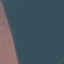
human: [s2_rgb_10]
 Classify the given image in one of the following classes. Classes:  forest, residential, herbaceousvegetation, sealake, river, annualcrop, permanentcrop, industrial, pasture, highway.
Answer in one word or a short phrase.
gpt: AnnualCrop